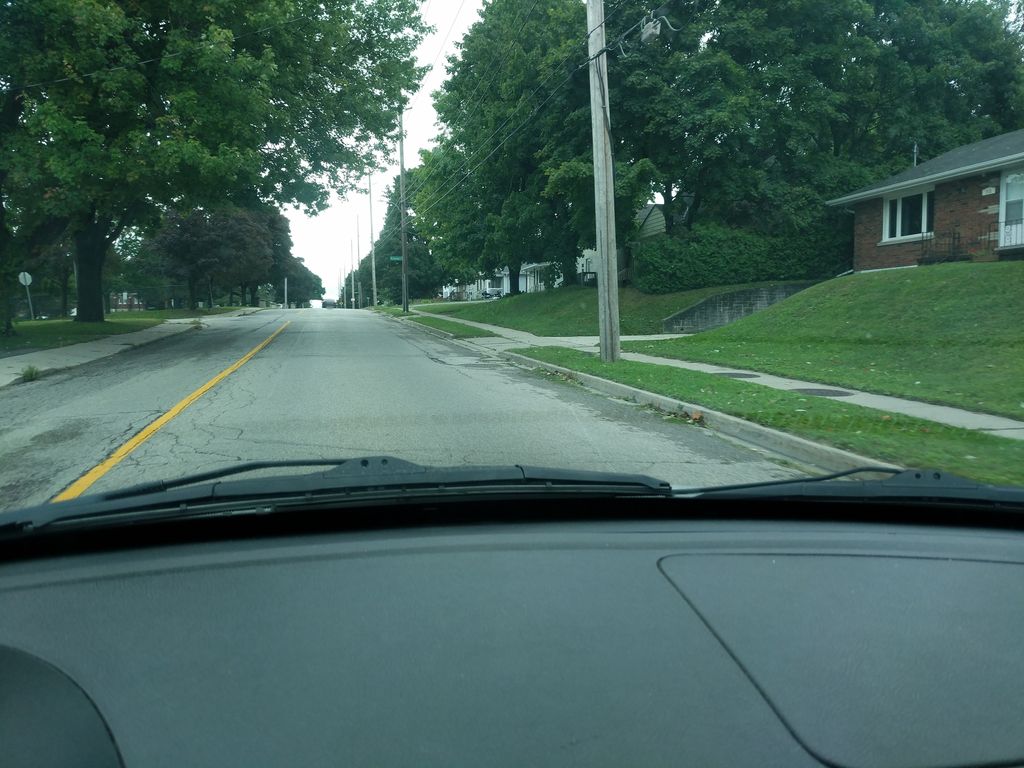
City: kitchener-waterloo